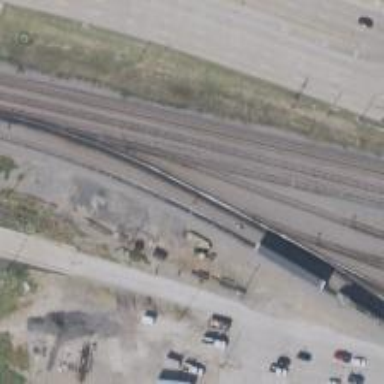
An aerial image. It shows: Abandoned railway yard is depicted.